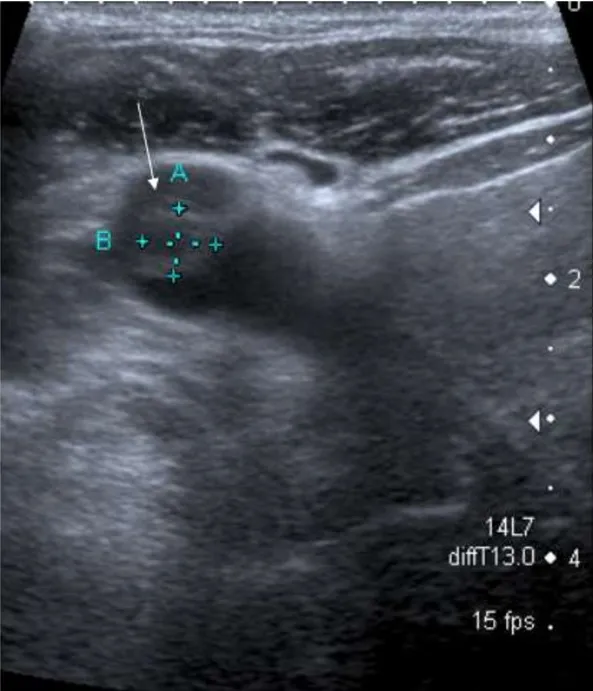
>50% occlusive right internal jugular vein thrombus on ultrasonography.
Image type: radiology (ultrasound)